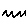
Label: zigzag